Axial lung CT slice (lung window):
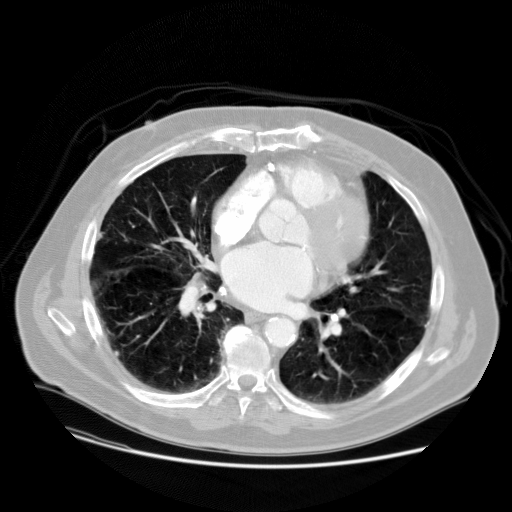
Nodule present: no